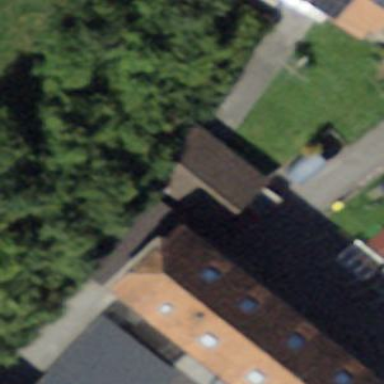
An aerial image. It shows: Garage building.